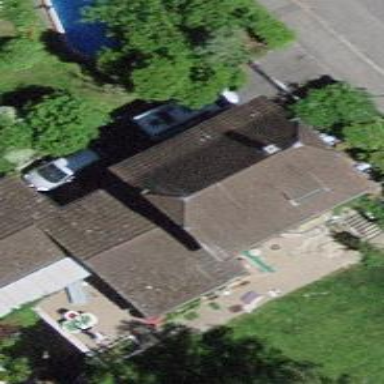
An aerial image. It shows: Building with roof tiles. The roof has half-hipped shape.